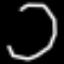
Label: octagon